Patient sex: M
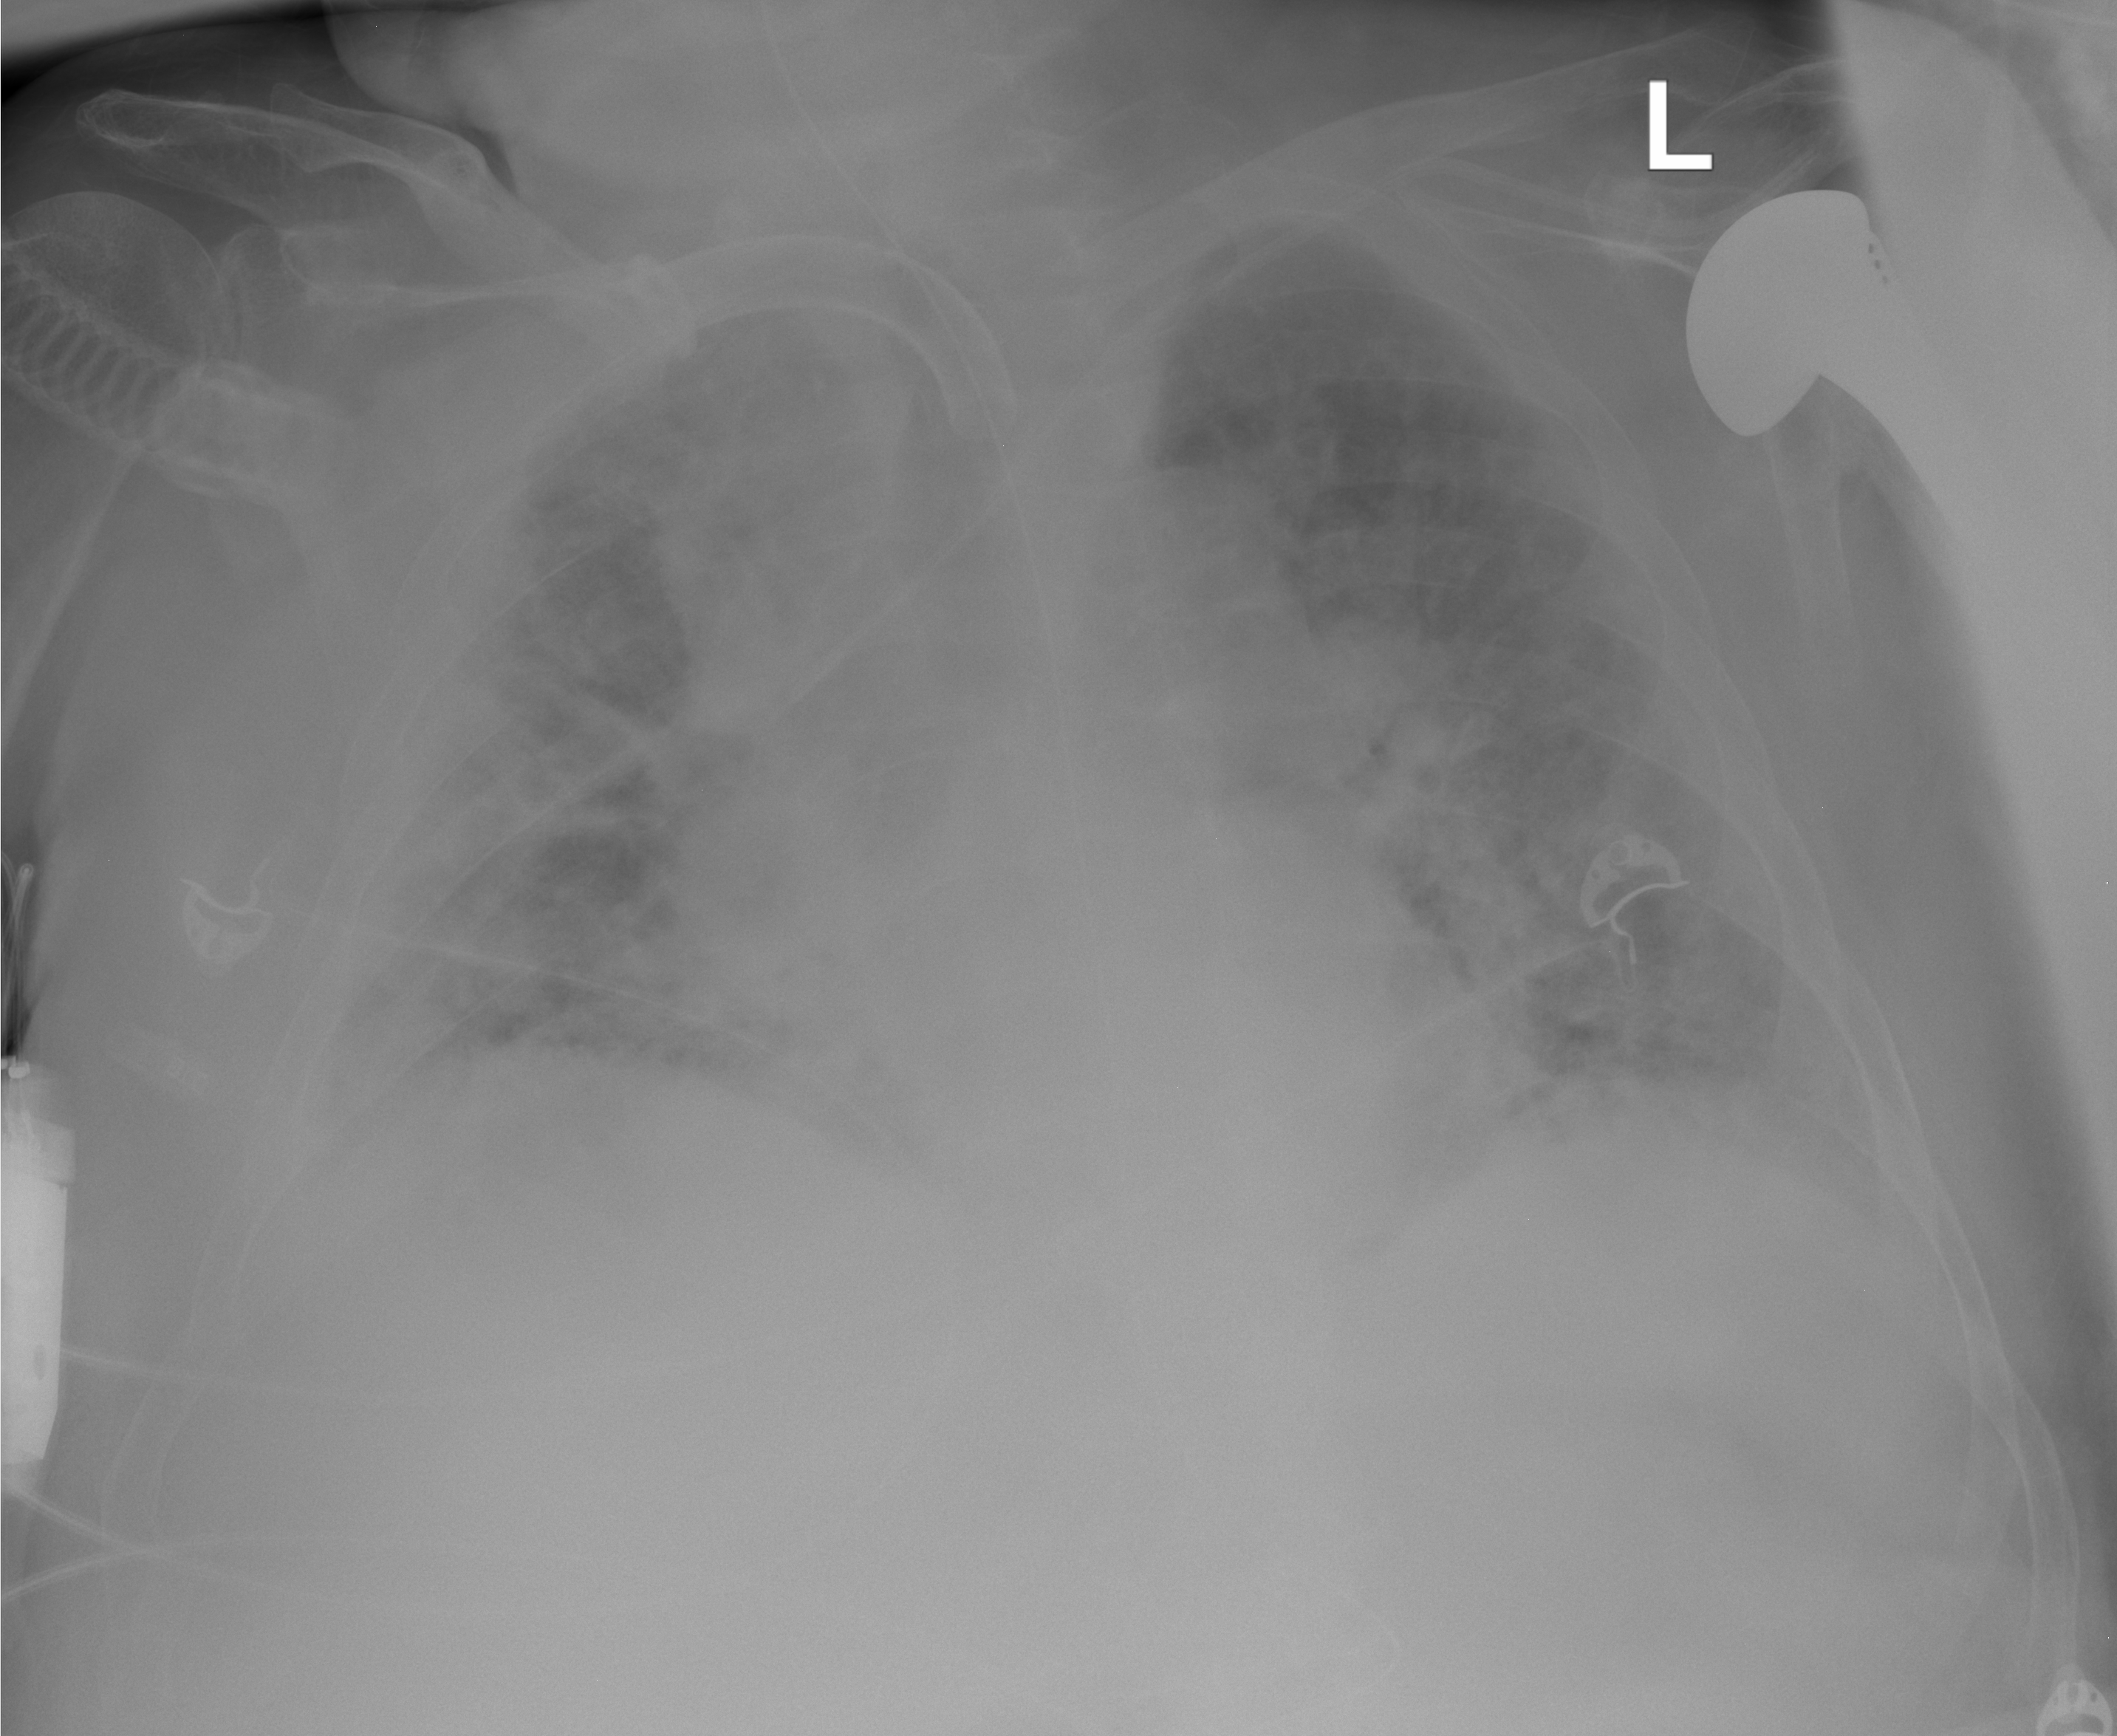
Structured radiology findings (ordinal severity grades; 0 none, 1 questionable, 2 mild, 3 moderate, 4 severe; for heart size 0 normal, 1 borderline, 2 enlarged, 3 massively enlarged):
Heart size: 2
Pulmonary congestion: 3
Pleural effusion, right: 2
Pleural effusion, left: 2
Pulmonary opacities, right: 3
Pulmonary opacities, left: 2
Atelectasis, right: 2
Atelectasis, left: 2